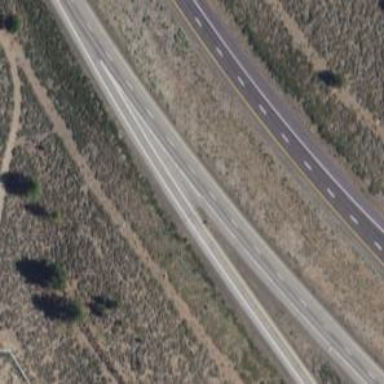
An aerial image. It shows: Trunk link road with asphalt surface.